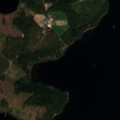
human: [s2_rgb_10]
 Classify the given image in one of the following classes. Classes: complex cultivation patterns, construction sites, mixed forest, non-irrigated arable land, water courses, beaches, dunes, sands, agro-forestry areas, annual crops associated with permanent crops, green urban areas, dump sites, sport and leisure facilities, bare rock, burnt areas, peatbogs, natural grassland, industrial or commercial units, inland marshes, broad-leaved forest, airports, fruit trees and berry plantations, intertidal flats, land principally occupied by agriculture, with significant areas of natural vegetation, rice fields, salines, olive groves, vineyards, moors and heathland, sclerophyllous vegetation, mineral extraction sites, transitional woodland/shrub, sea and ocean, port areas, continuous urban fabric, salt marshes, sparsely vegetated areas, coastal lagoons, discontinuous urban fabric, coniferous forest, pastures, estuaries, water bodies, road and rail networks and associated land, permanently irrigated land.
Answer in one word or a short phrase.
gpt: coniferous forest, water bodies